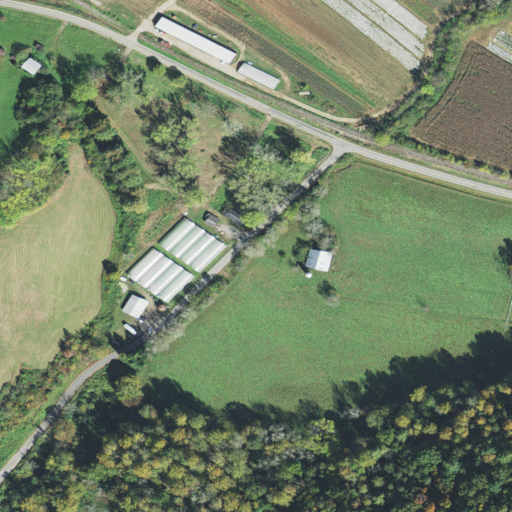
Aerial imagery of valley in North Carolina named Thomas Cove containing pasture, mixed forest, open development, low intensity development, deciduous forest, medium intensity development, cultivated crops, barren land, and high intensity development